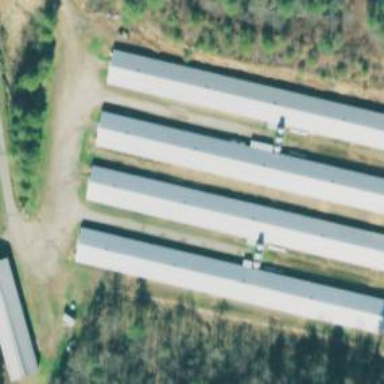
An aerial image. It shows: Farm auxiliary building.